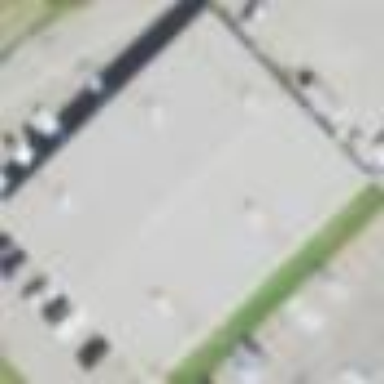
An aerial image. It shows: Building.